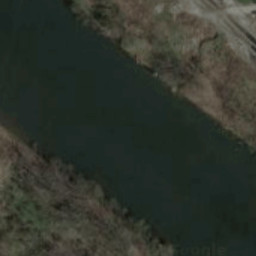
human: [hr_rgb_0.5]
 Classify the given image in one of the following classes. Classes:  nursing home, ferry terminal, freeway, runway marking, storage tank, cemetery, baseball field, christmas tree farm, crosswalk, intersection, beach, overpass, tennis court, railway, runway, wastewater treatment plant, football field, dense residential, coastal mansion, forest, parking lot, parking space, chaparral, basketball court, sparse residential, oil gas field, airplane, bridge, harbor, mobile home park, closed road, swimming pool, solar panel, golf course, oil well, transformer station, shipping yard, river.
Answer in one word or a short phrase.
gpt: river